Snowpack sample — Buffalo Mountain, Silverthorne, Colorado, USA (2/22/26, 2:02 PM MST)
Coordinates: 39.622, -106.113
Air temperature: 33 °F
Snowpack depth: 63 cm
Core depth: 30 cm
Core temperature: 26.6 °F
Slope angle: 11°, slope face: 116°
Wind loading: low
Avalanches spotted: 0
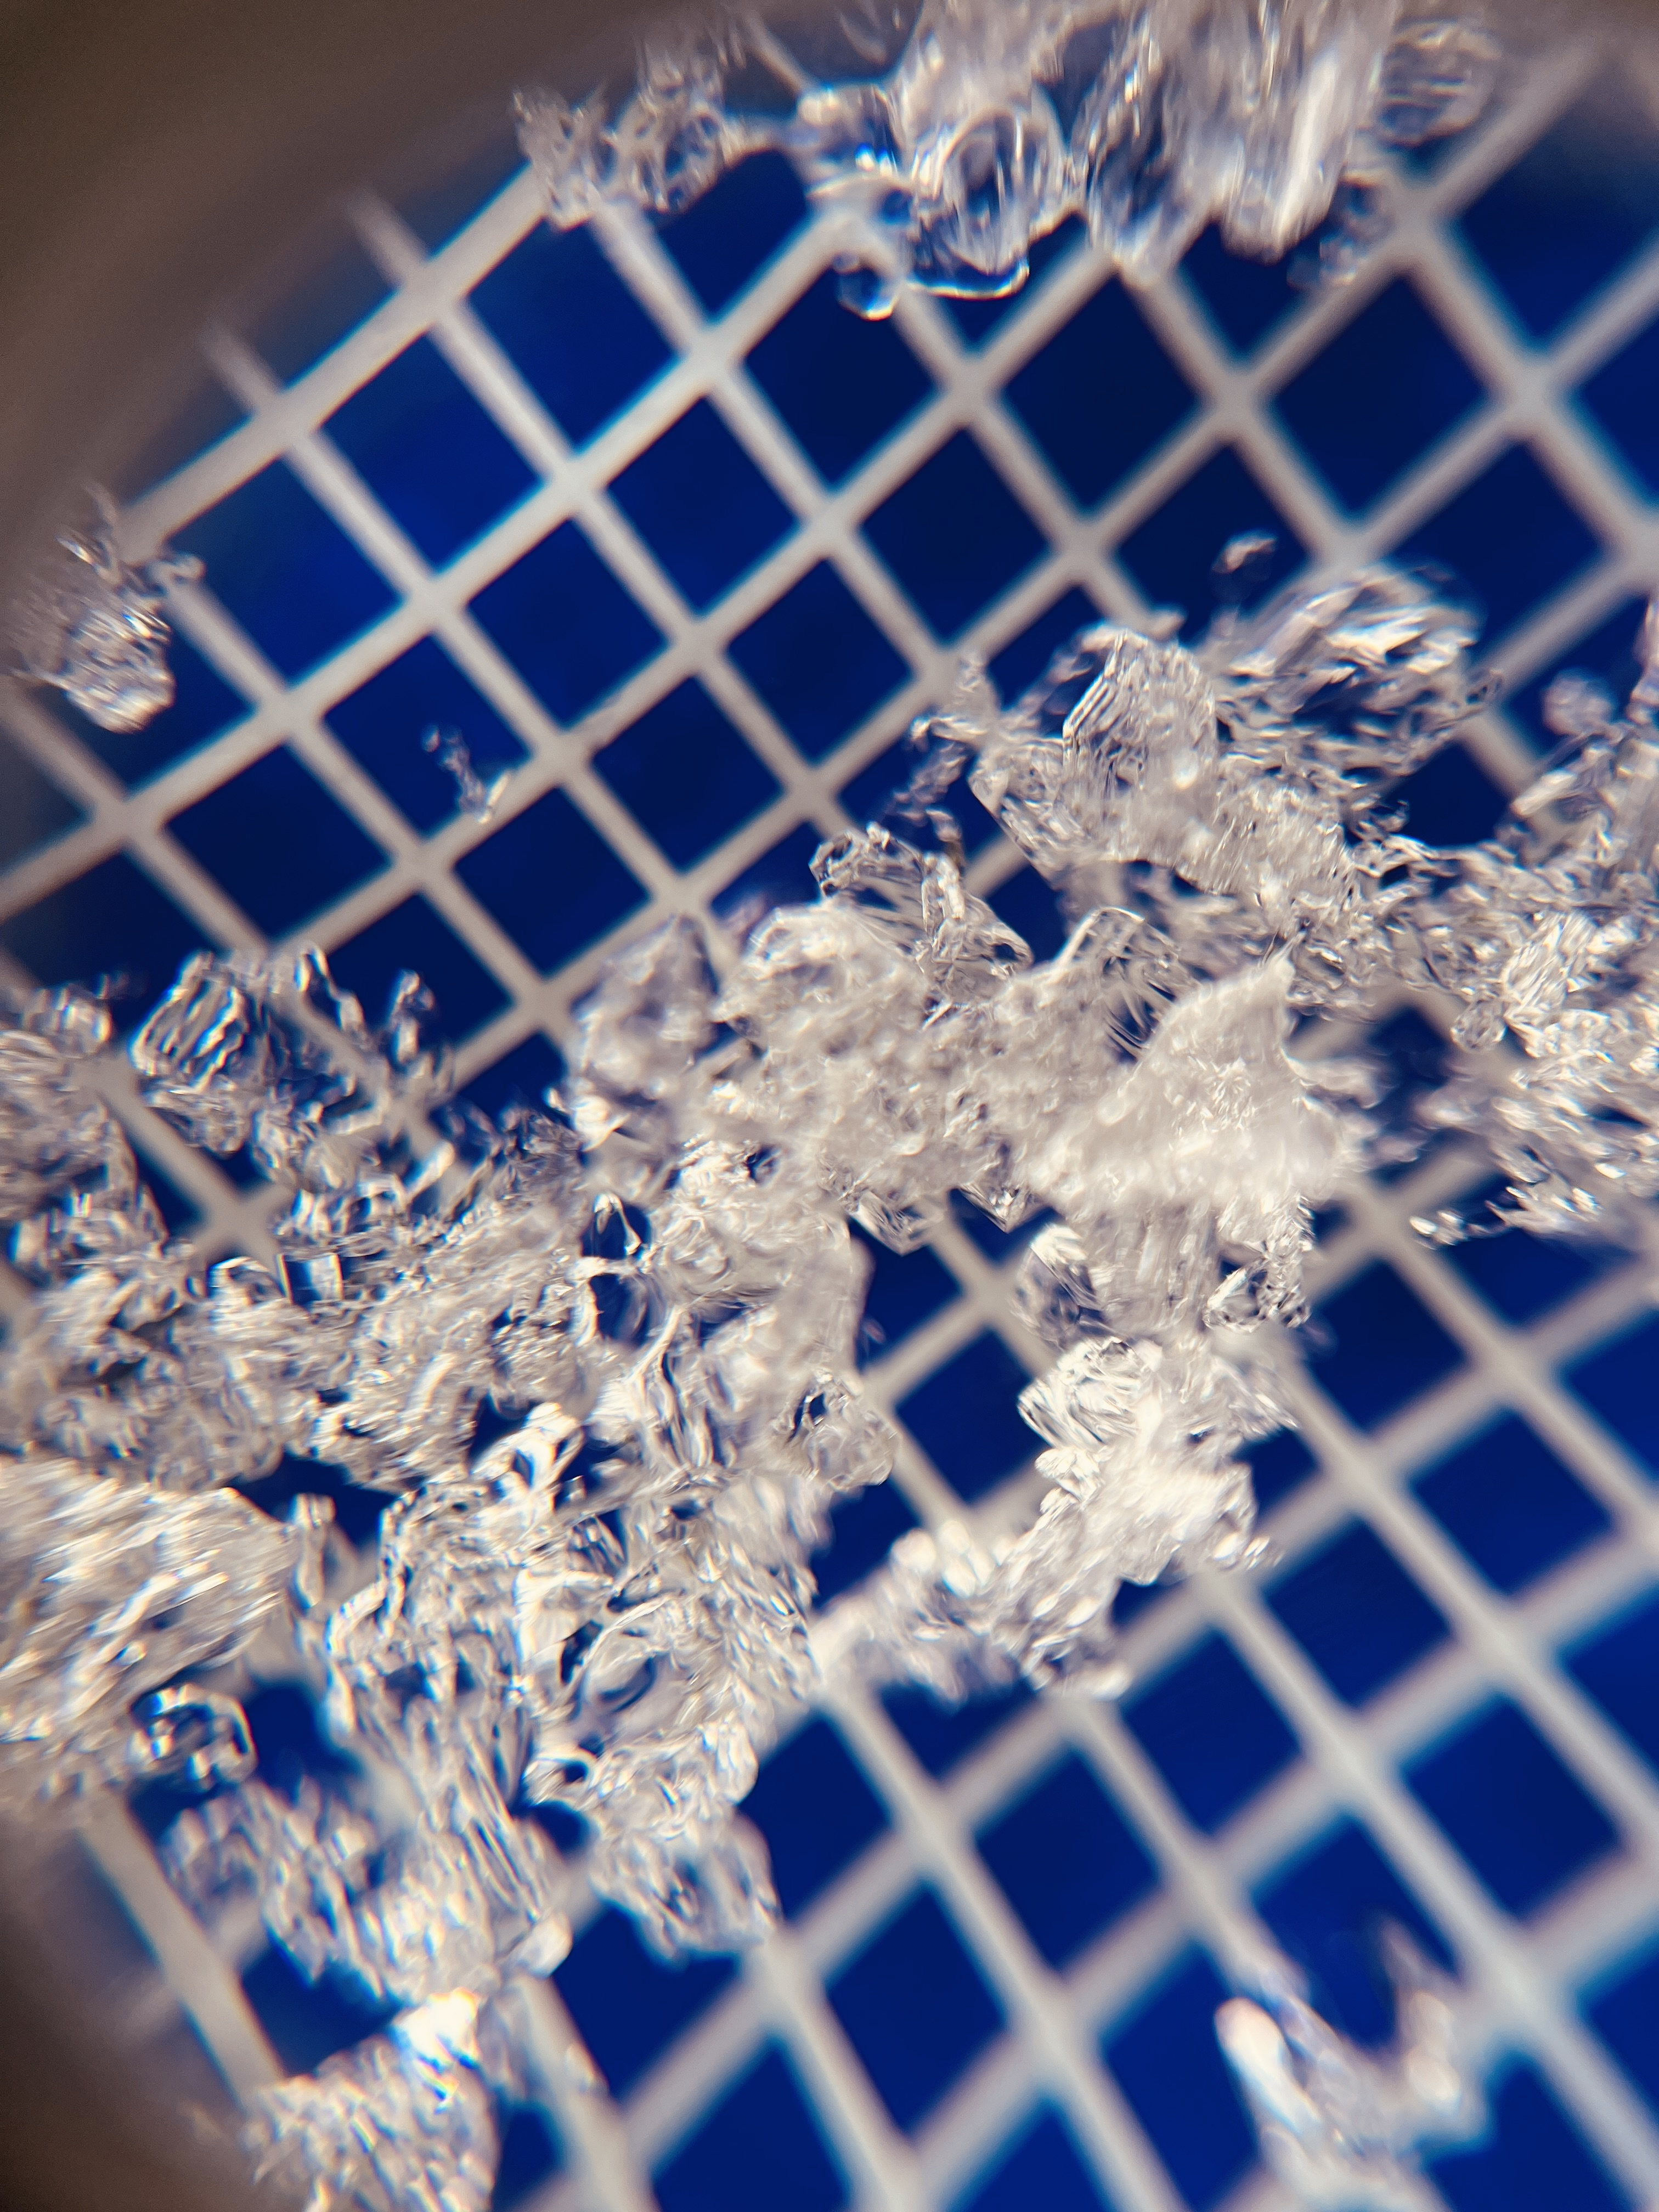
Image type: magnified_profile
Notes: In a firebreak similar to site 1, minimal wind loading with no spotted avalanches (not many faces in view though)